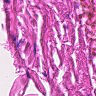
Metastatic tissue present: no